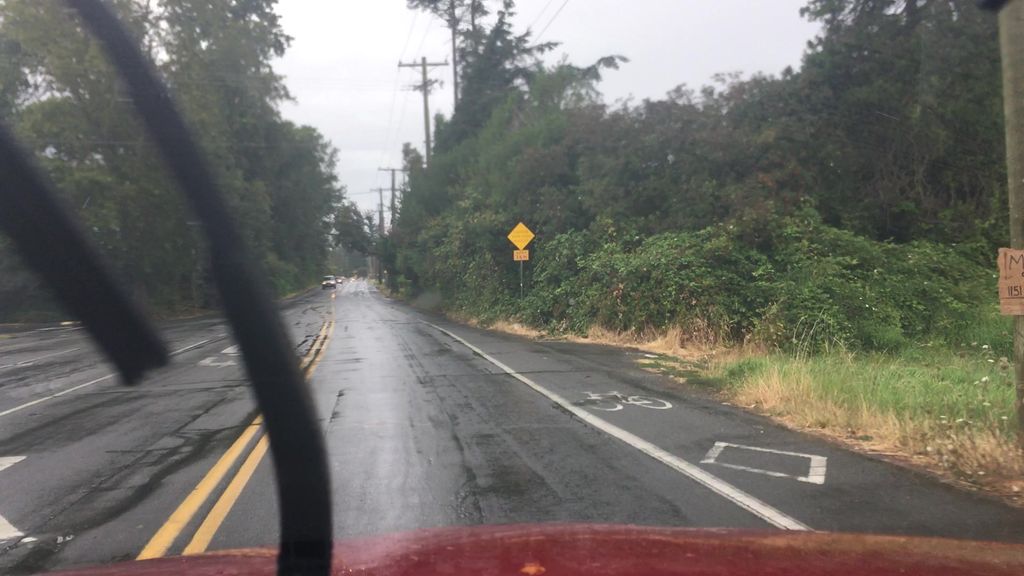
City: victoria